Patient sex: F
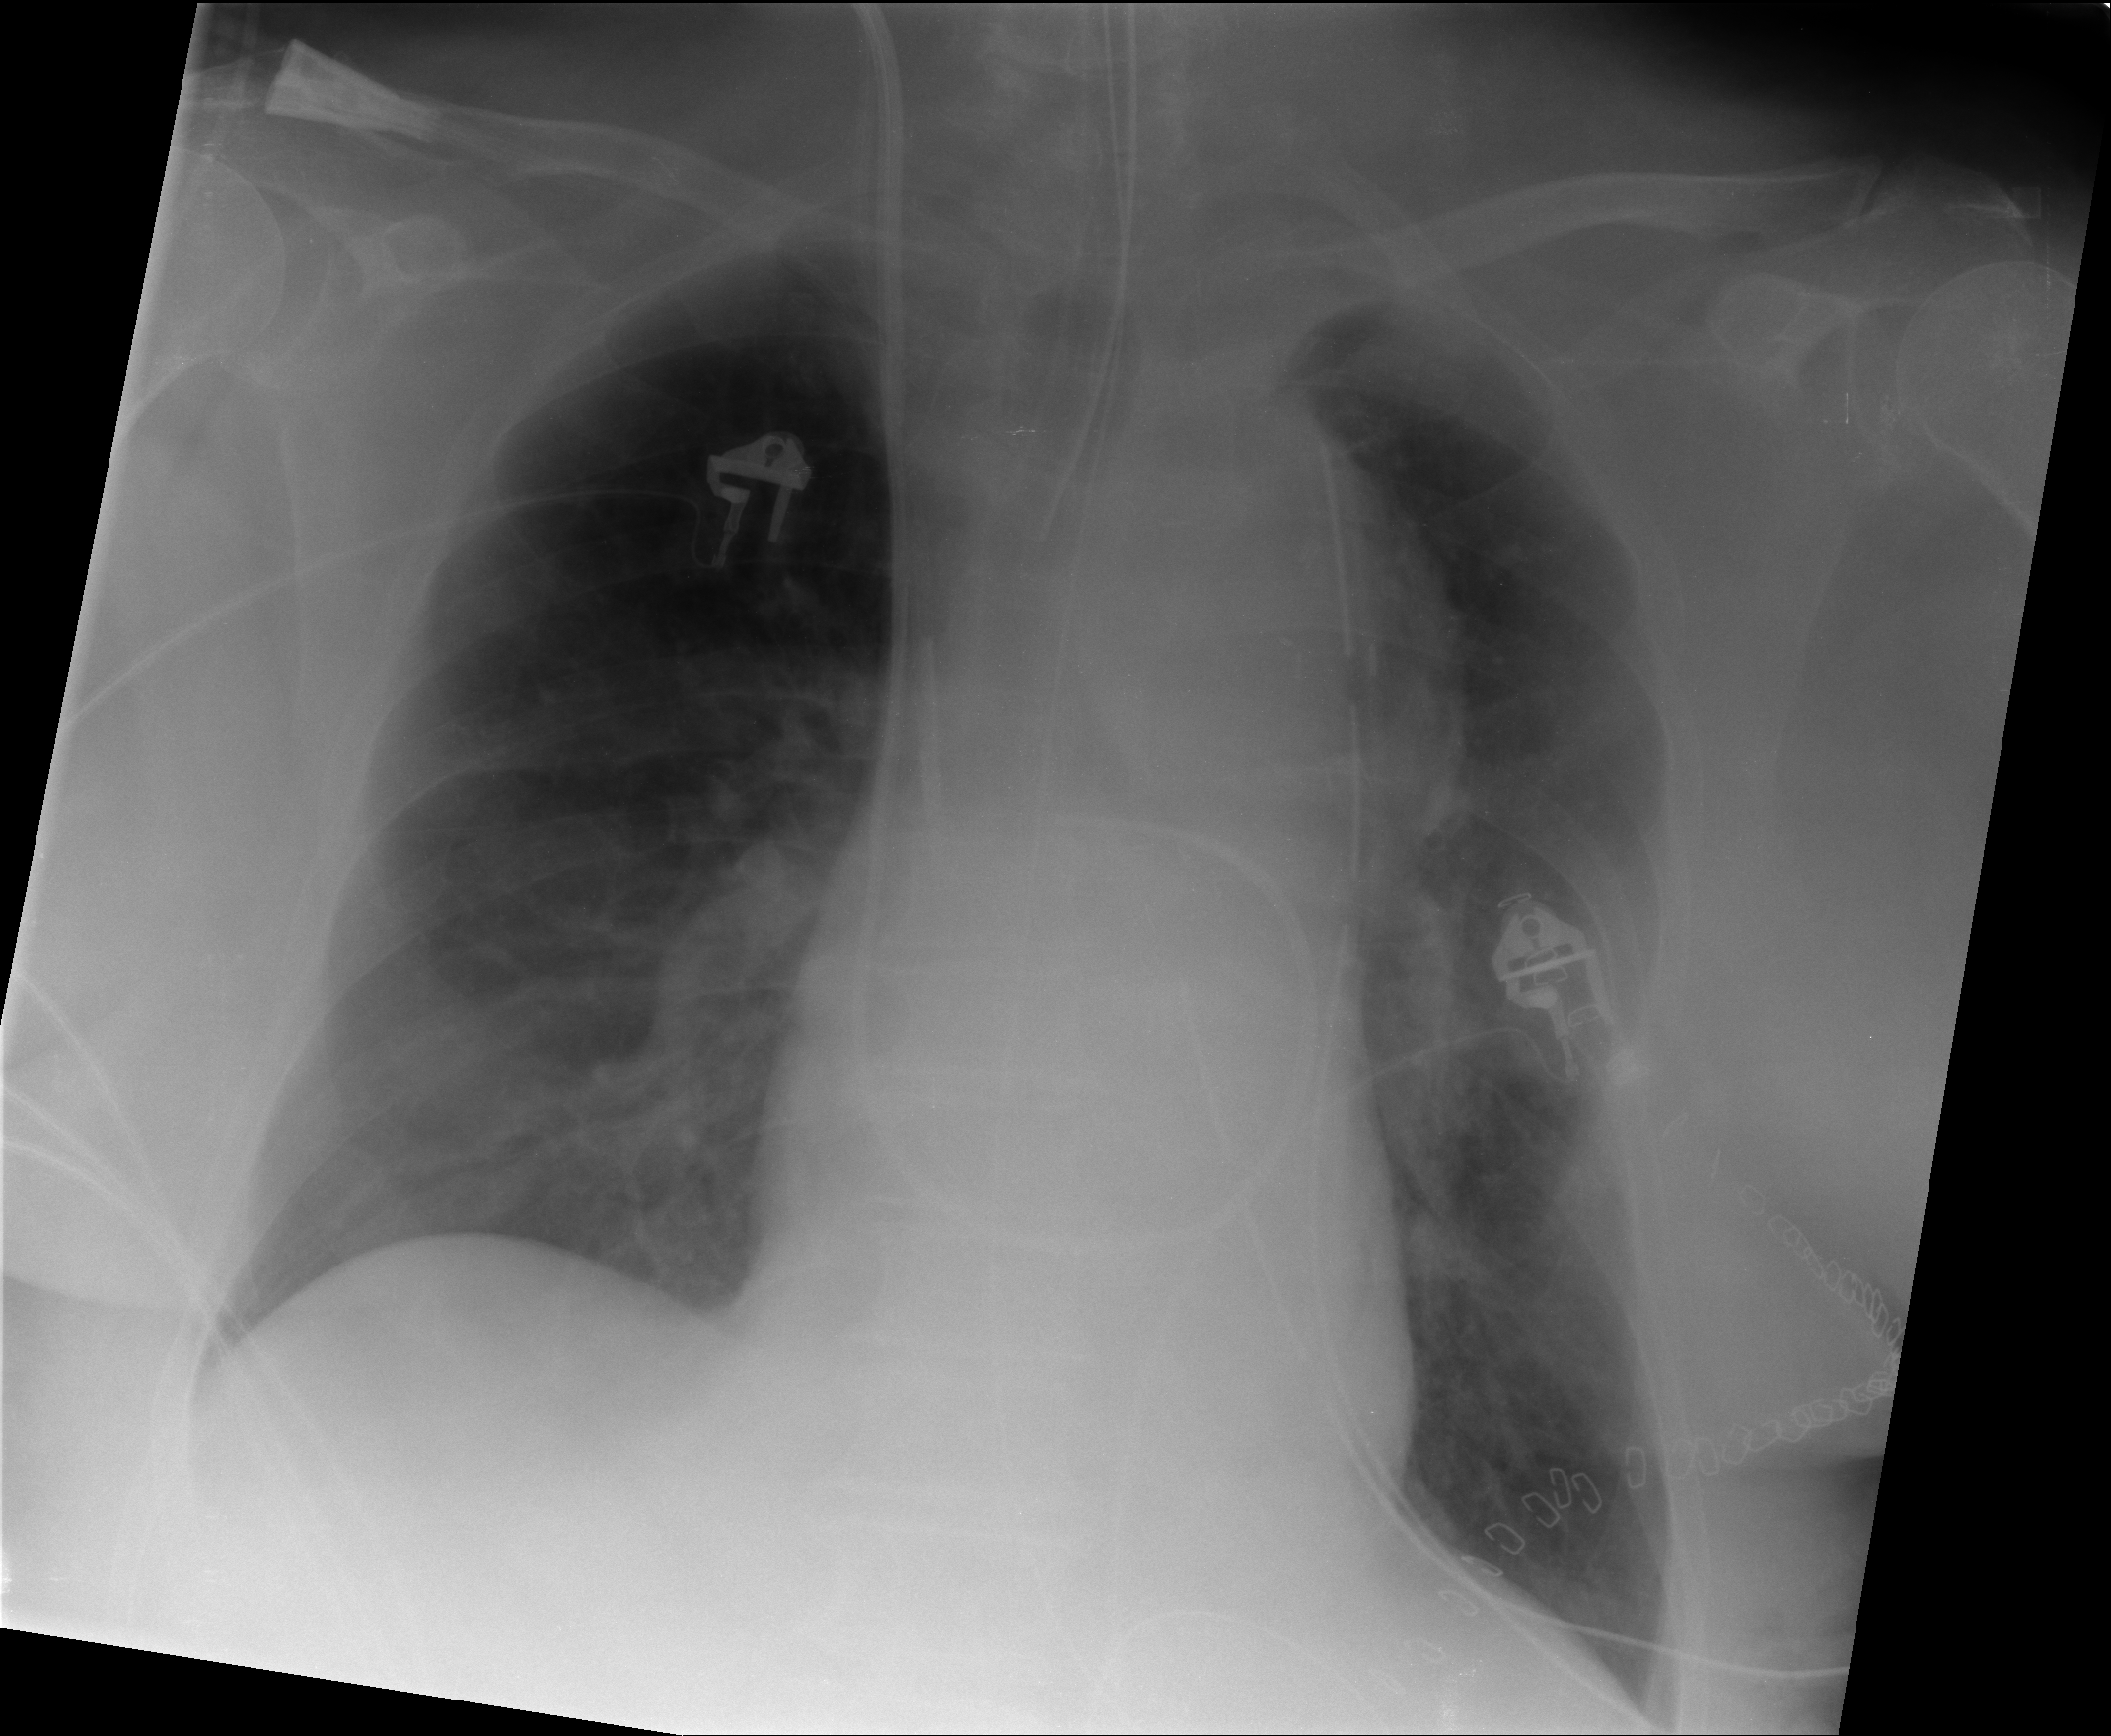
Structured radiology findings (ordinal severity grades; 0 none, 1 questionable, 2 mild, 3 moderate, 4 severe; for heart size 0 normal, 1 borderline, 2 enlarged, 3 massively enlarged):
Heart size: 0
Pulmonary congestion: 1
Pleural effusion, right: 1
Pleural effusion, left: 0
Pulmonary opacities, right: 0
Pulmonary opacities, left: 0
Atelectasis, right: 2
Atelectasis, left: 2